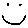
Label: smiley face